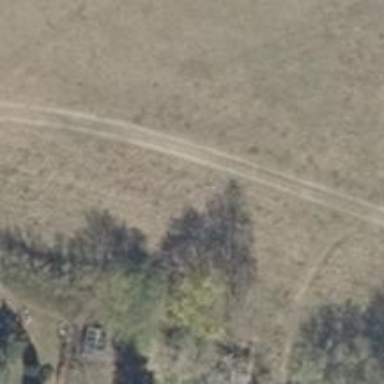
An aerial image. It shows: Grass track with Grade 4 tracktype.